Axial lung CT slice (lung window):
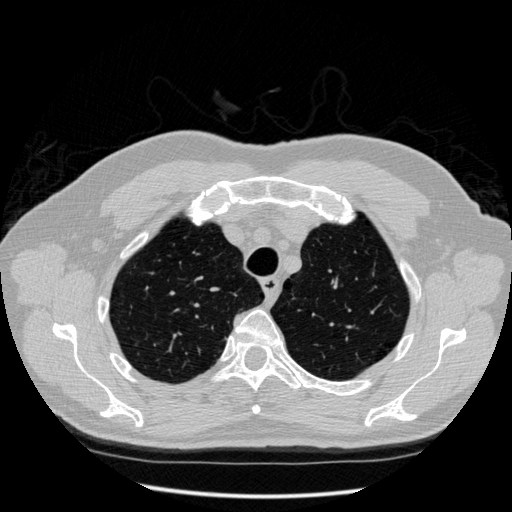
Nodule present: no